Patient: sex F, age 70
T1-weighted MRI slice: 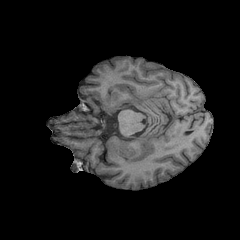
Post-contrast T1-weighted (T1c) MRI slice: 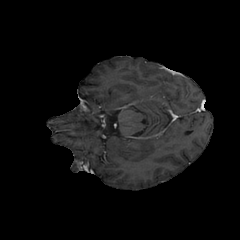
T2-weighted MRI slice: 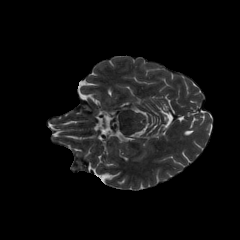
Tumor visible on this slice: no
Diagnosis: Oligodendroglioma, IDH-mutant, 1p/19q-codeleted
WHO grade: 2